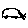
Label: car